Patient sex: F
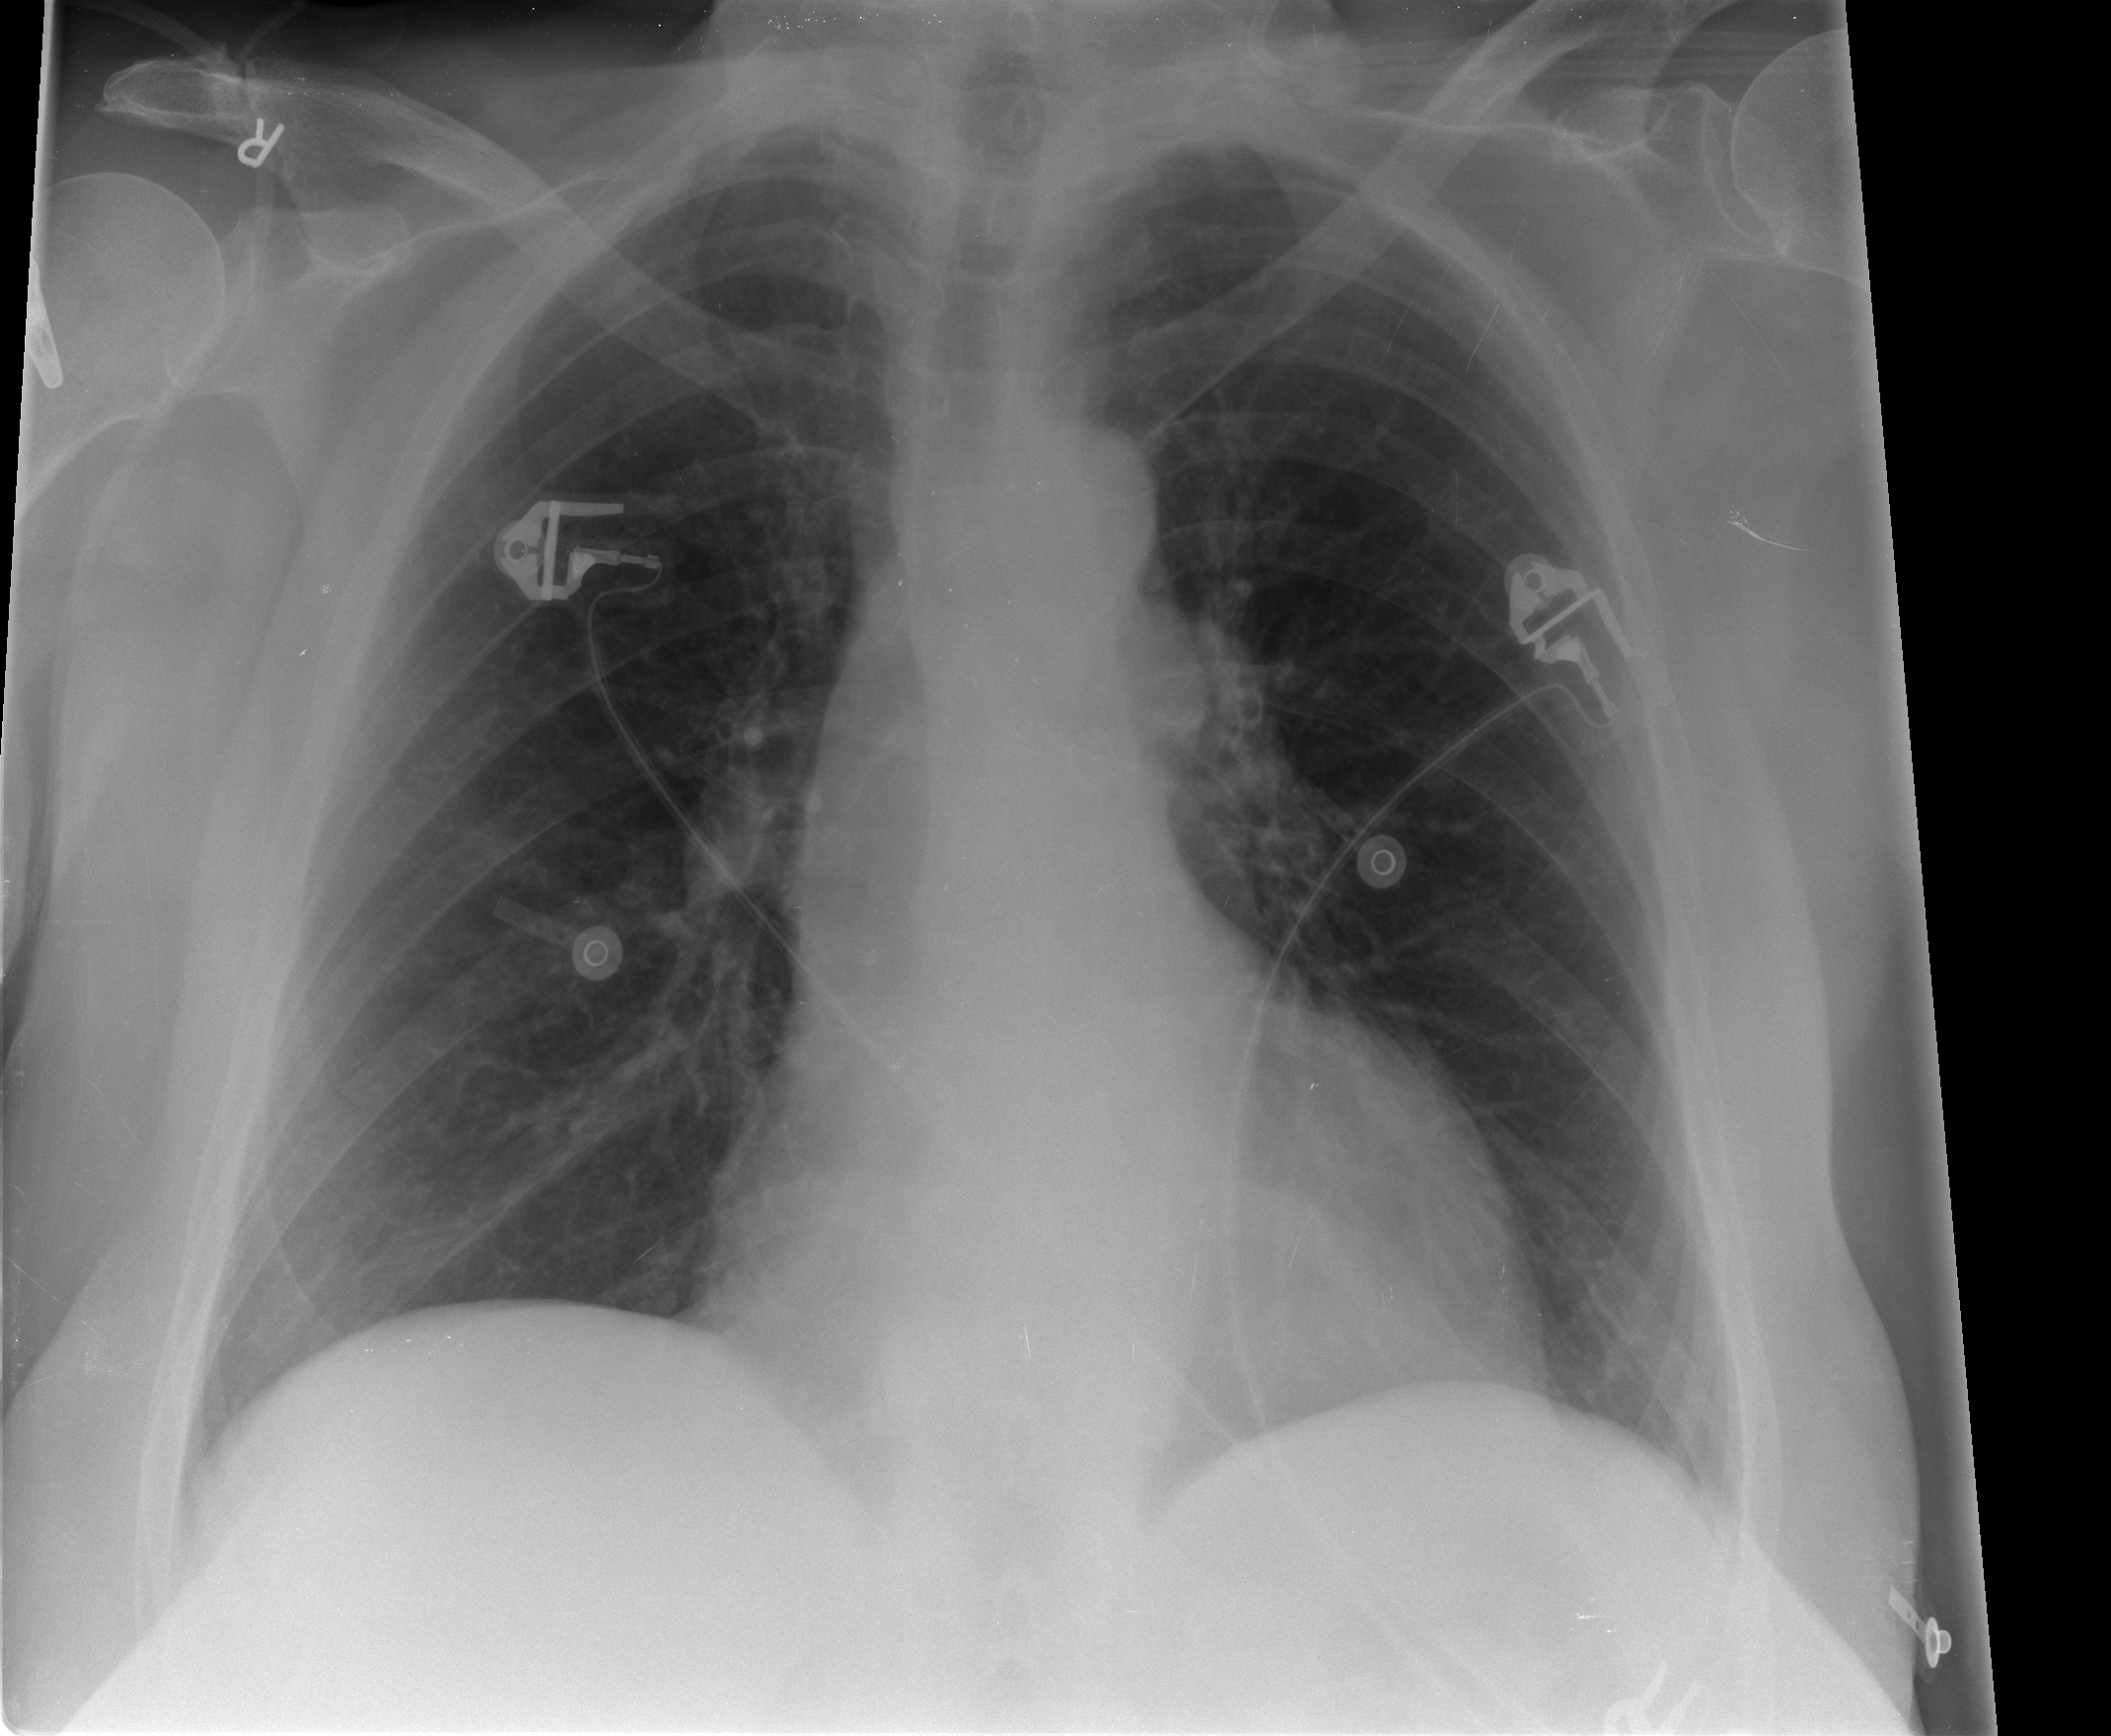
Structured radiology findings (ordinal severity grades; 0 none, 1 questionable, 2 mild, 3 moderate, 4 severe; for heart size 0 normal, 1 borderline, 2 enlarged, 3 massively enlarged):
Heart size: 2
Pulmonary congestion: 0
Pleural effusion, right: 0
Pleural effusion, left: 0
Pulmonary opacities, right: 0
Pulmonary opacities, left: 0
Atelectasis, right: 2
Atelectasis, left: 2